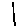
Label: line